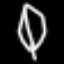
Label: leaf